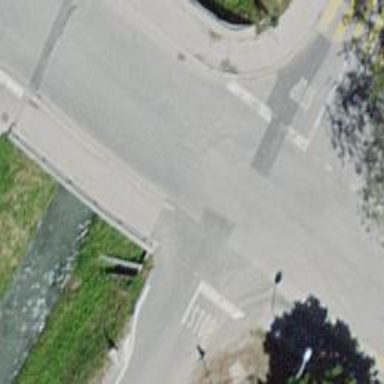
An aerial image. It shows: Unclassified road with asphalt surface. It has lanes for both sidewalk and cycleway.